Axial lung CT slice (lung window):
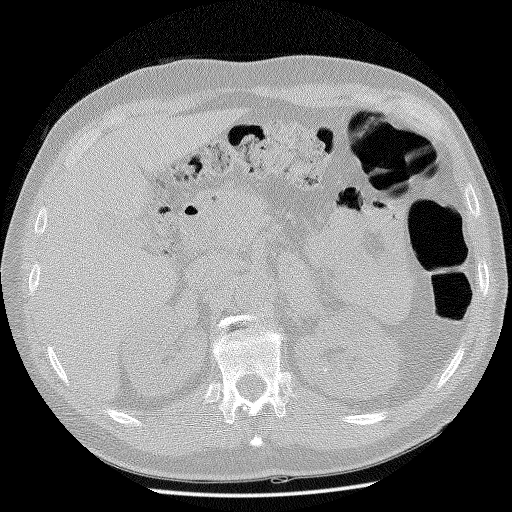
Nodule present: no